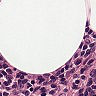
Metastatic tissue present: no